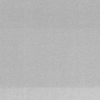
Label: dusty